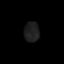
Tissue: prostate
Cell type: T cells
Senescence score: 0.8312
Nuclear area (px): 296
Mean DAPI intensity: 30.328